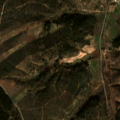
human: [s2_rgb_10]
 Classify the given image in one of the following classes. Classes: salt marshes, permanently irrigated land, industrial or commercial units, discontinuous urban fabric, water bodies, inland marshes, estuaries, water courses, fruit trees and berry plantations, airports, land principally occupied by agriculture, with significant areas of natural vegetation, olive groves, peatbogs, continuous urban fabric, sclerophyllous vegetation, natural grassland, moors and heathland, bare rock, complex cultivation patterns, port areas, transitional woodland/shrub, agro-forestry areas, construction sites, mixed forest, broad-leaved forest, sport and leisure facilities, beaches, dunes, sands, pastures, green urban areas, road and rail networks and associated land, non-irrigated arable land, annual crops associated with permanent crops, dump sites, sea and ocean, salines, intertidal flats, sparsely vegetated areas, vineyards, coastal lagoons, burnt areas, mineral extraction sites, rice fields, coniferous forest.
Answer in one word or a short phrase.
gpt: olive groves, complex cultivation patterns, land principally occupied by agriculture, with significant areas of natural vegetation, transitional woodland/shrub